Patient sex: F
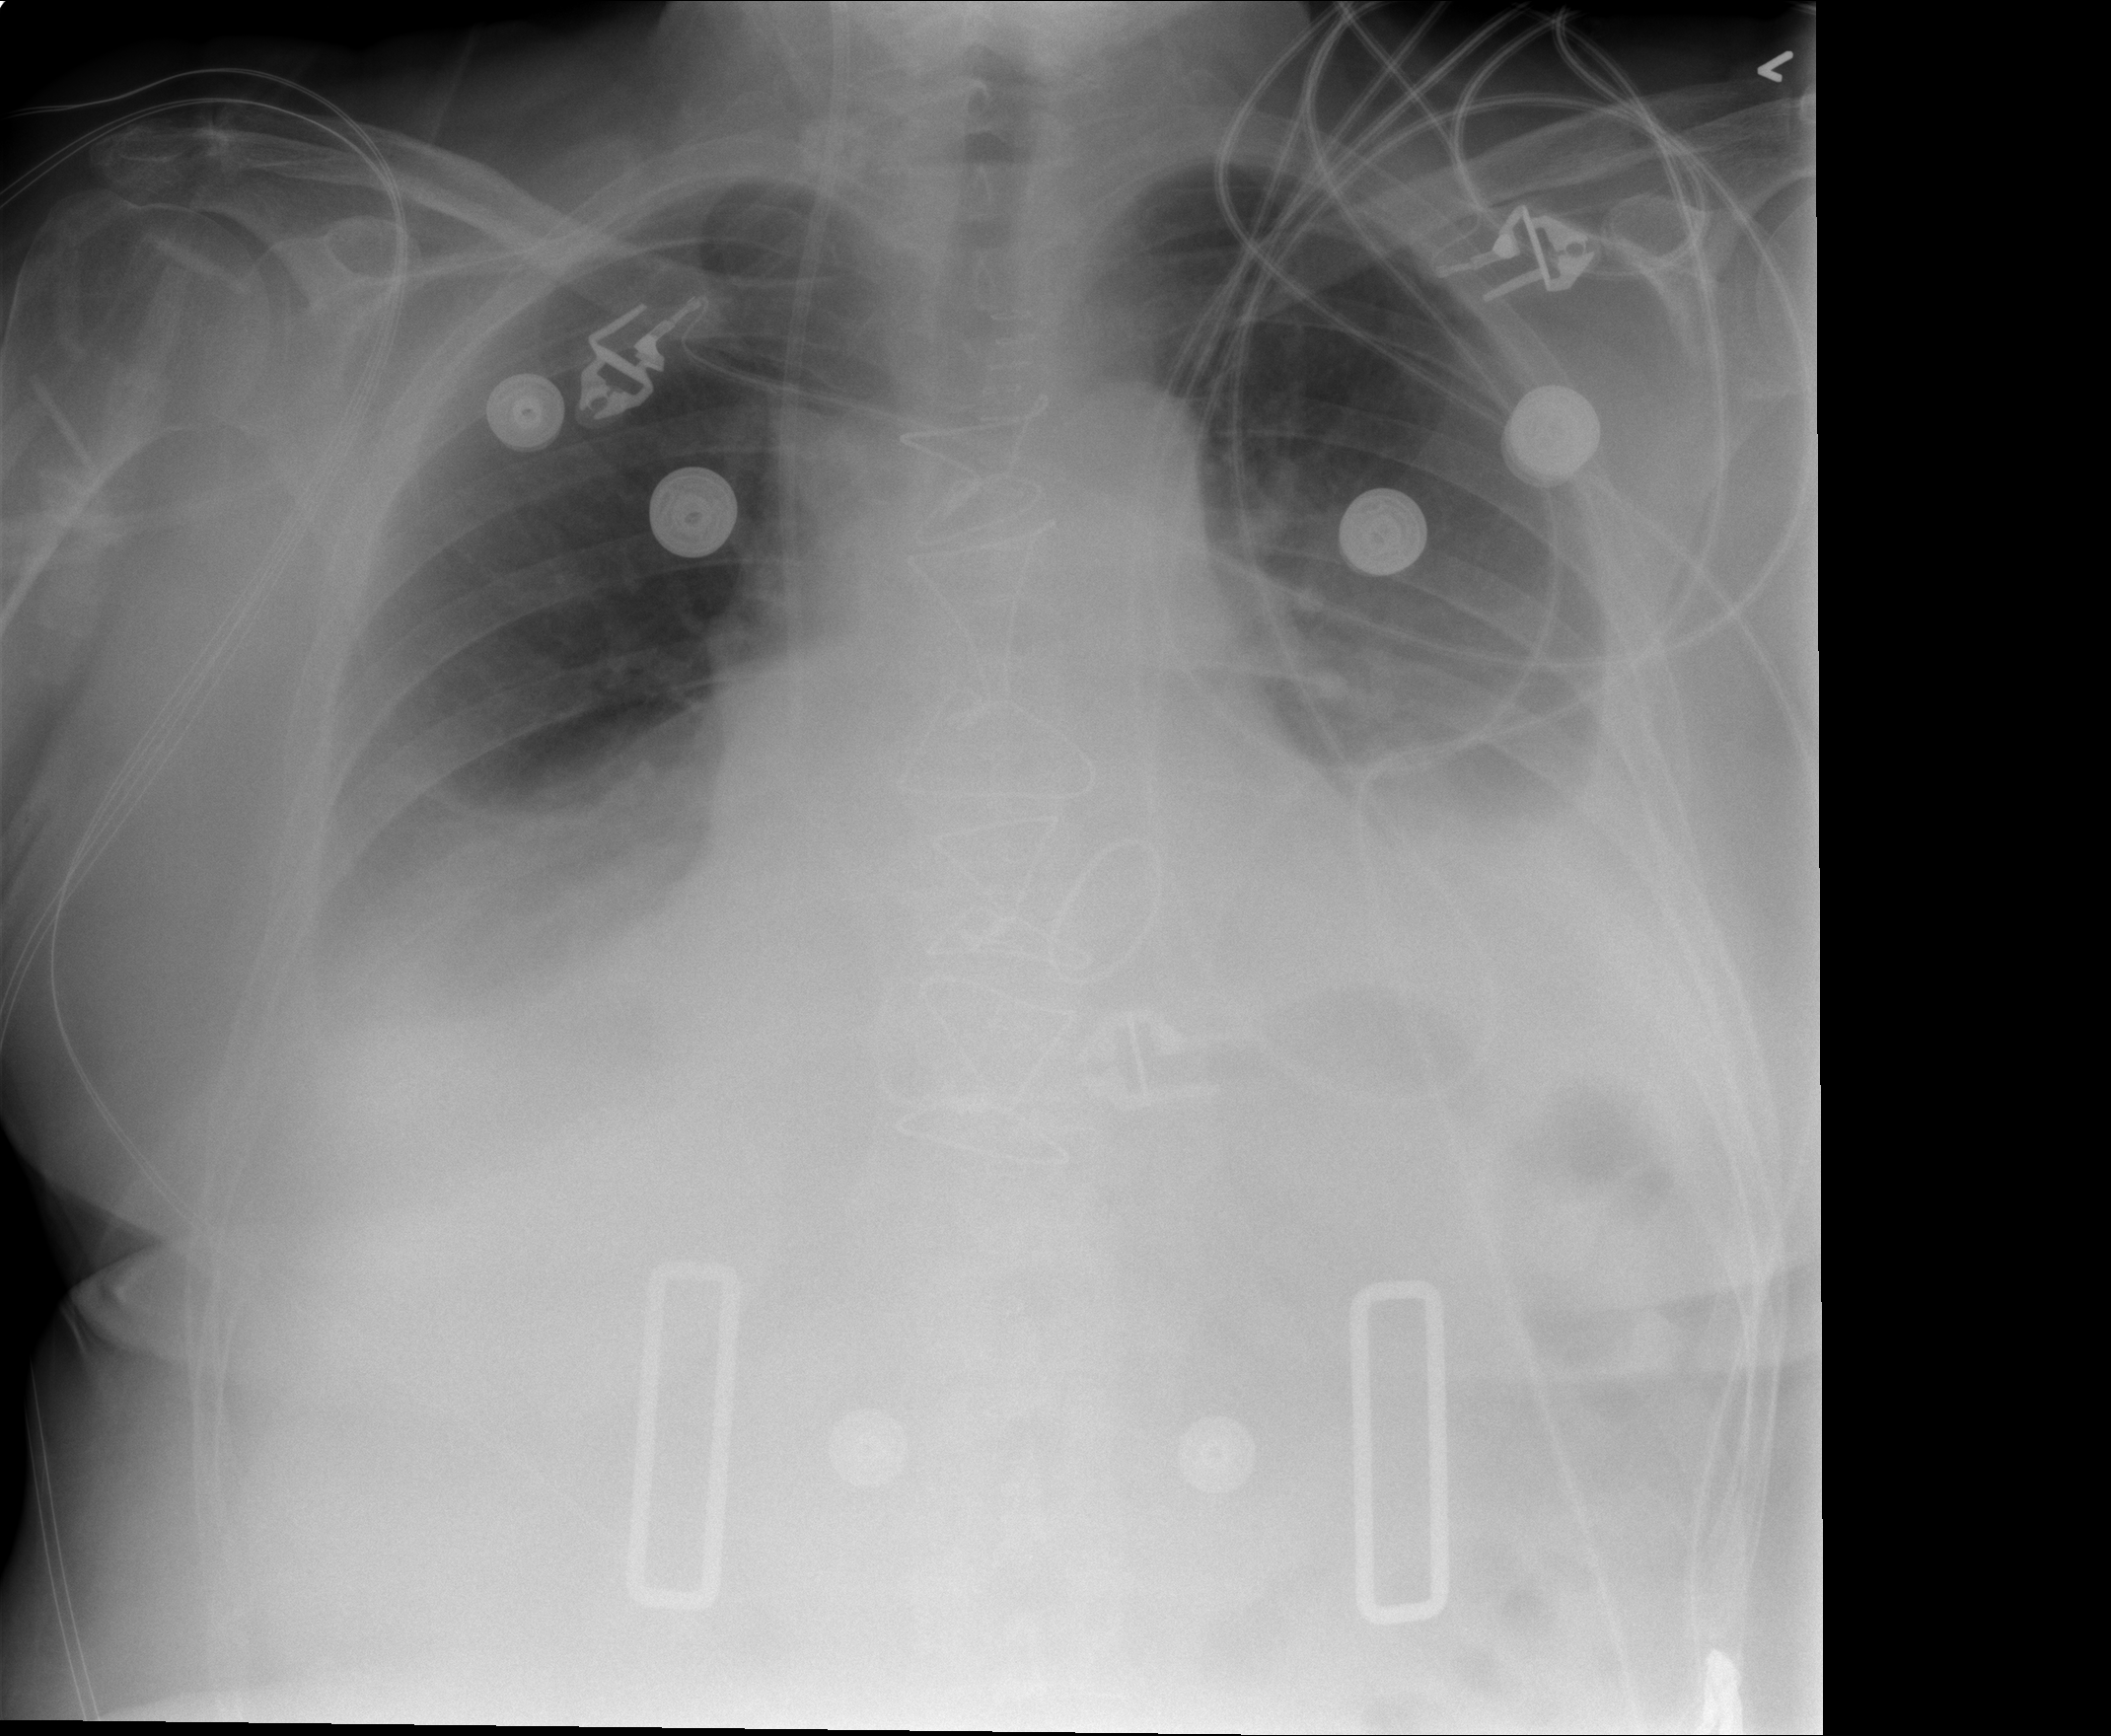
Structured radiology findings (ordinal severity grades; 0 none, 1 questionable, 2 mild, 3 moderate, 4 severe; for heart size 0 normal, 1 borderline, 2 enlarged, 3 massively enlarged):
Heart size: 0
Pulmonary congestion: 2
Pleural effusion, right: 3
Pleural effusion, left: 3
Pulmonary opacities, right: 0
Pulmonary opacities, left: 0
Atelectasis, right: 2
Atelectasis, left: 2